Aerial crown-view tile of a tropical tree (Barro Colorado Island, Panama), acquired 20241014:
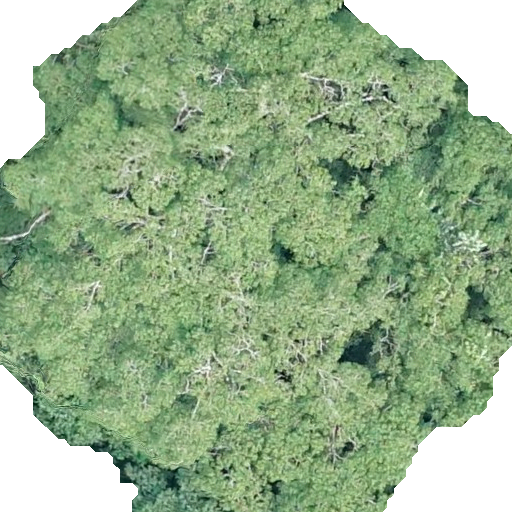
Species: Hura crepitans
GBIF accepted scientific name: Hura crepitans
Crown area: 388.292 m²